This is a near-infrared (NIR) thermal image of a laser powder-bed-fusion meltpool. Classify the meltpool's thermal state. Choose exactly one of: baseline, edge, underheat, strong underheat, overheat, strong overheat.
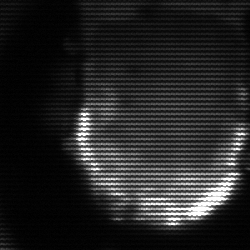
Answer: baseline